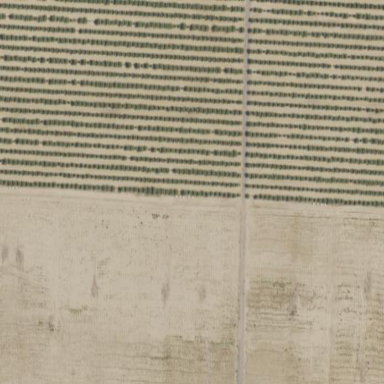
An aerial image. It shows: Vineyard.